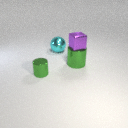
small purple metal cube above large green metal cylinder